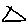
Label: triangle